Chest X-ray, AP view. Patient: 24 years old, sex M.
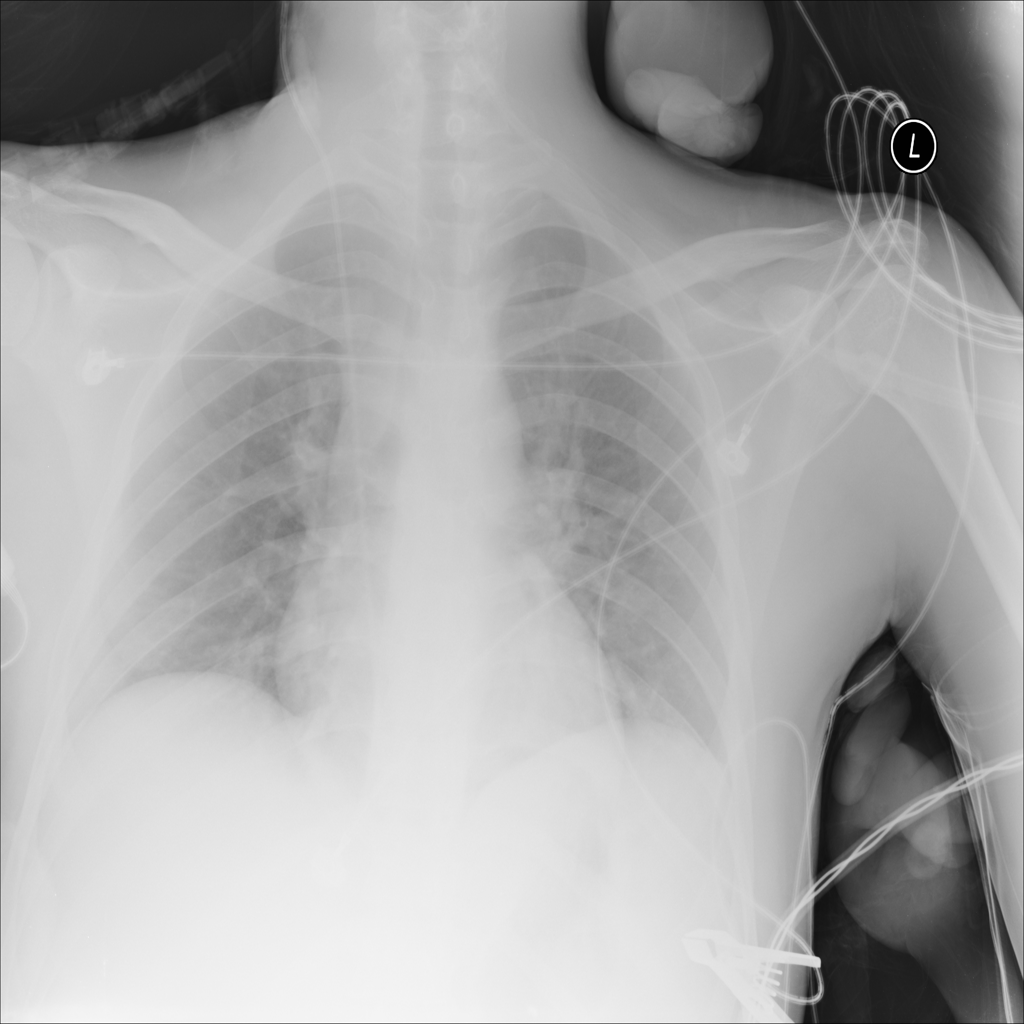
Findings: No Finding